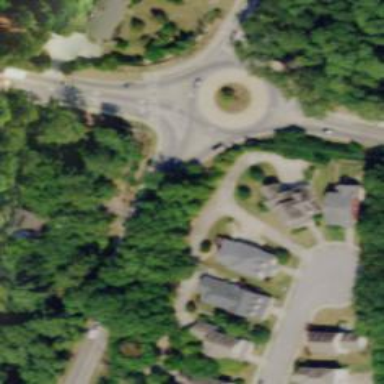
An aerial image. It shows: Tertiary road leading to roundabout.